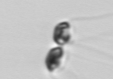
Label: Chaetoceros